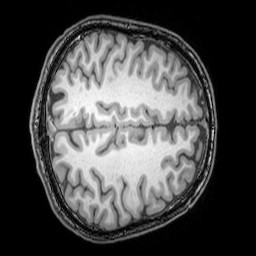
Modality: T1w
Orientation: axial
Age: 26
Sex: male
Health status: healthy
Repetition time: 0.081 s
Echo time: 0.037 s